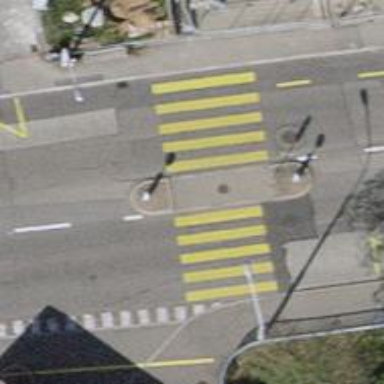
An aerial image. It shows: Paved footway with zebra crossing.